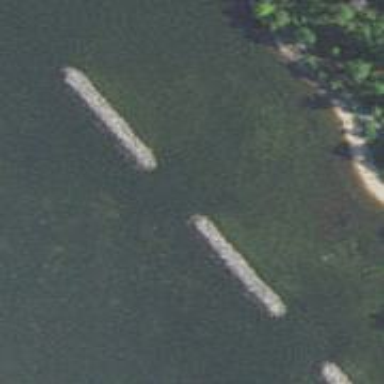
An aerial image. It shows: Breakwater structure.